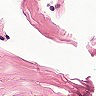
Metastatic tissue present: no